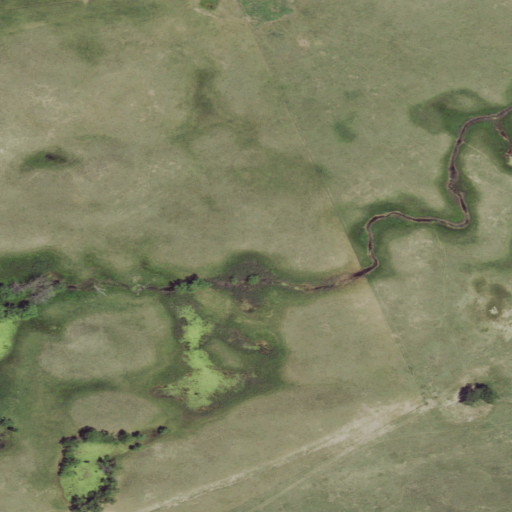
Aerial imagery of valley in Nebraska named Heath Valley containing grassland and herbaceous wetlands